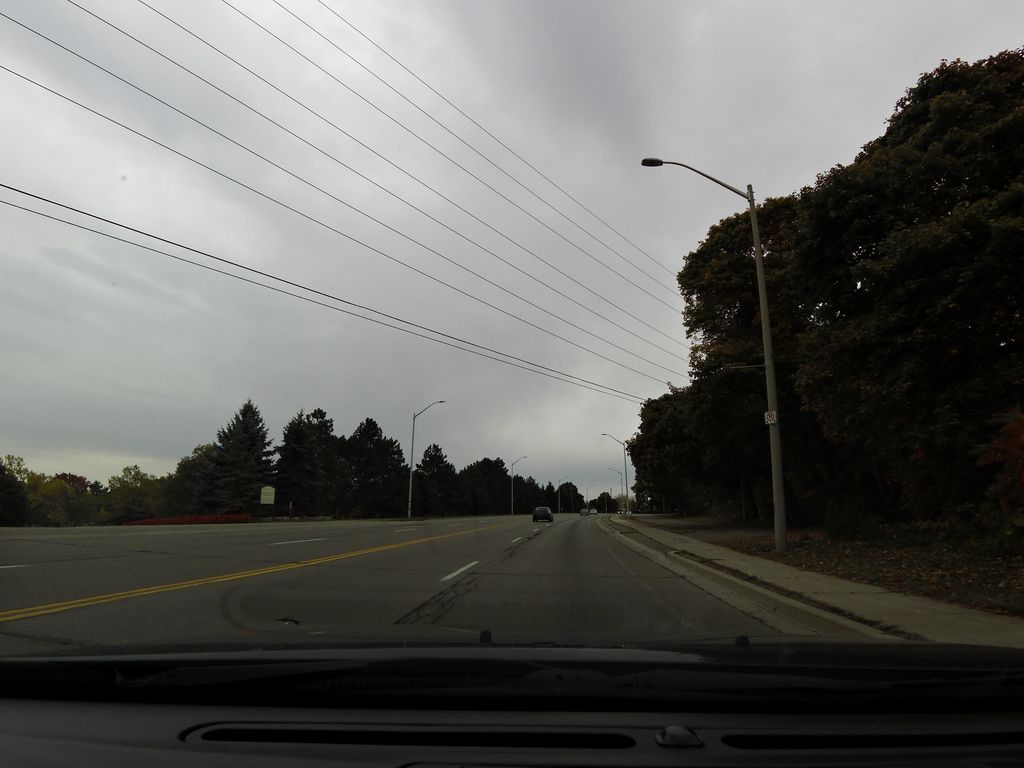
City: hamilton